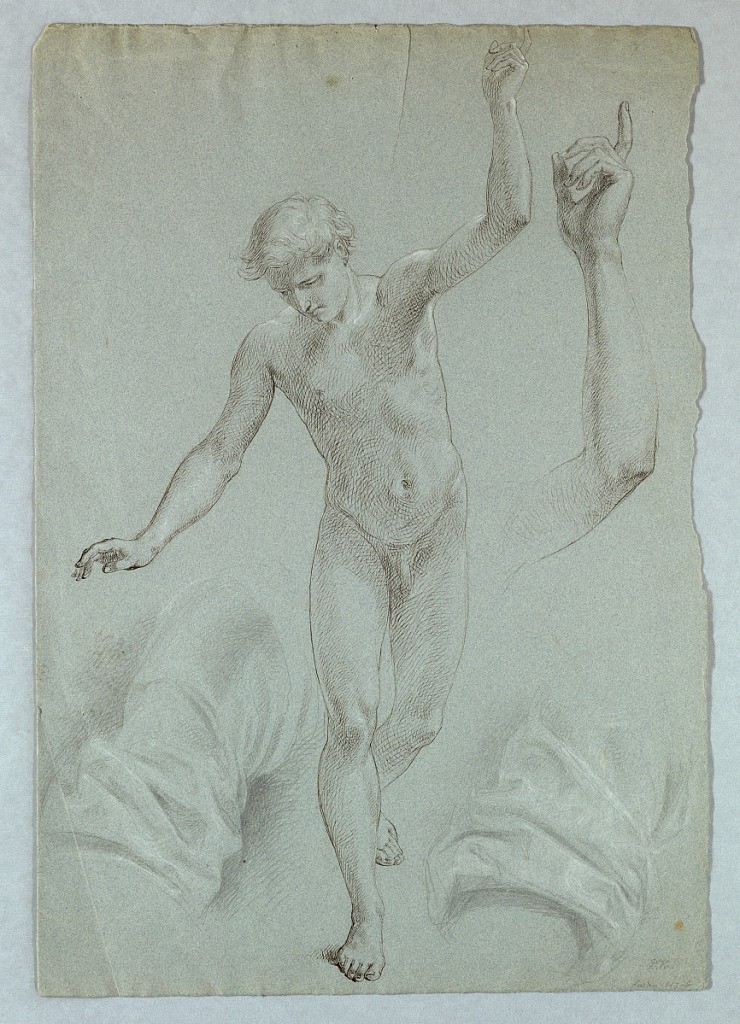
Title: Nude Angel, Angel's Arm, and Drapery Studies, Study for "Mercy's Dream"
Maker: Daniel Huntington, American, 1816–1906
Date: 1857–58
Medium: Graphite, pen and black ink, white chalk on blue wove paper
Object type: Drawing
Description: Study of a nude figure with left arm raised. Additional study of left arm, at right. Drapery studies of sleeves, lower left and right.